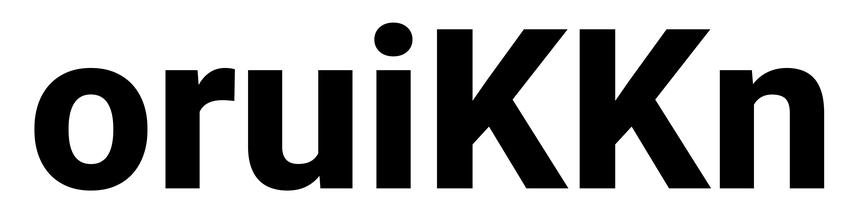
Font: Roboto_ExtraBold